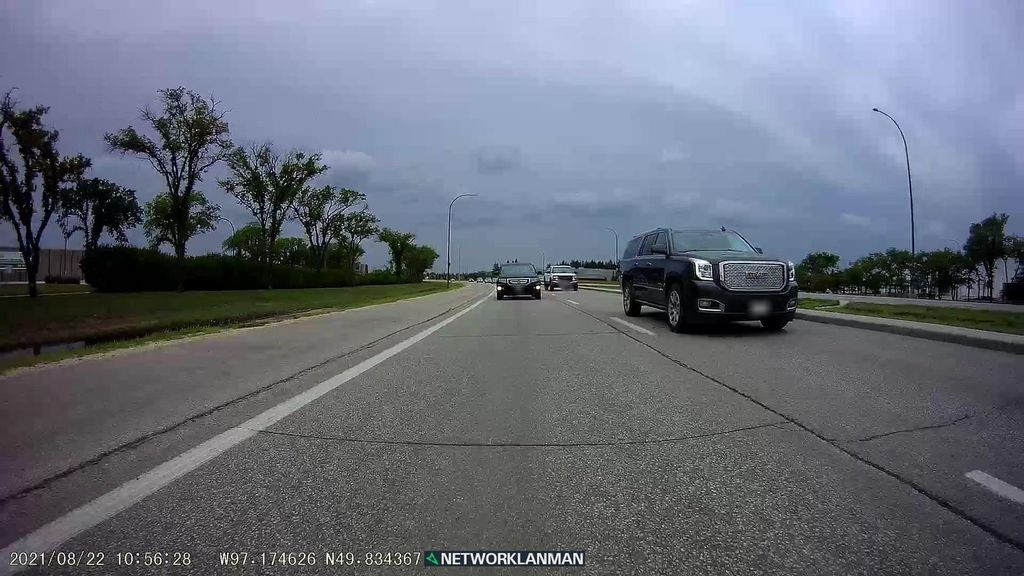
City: winnipeg